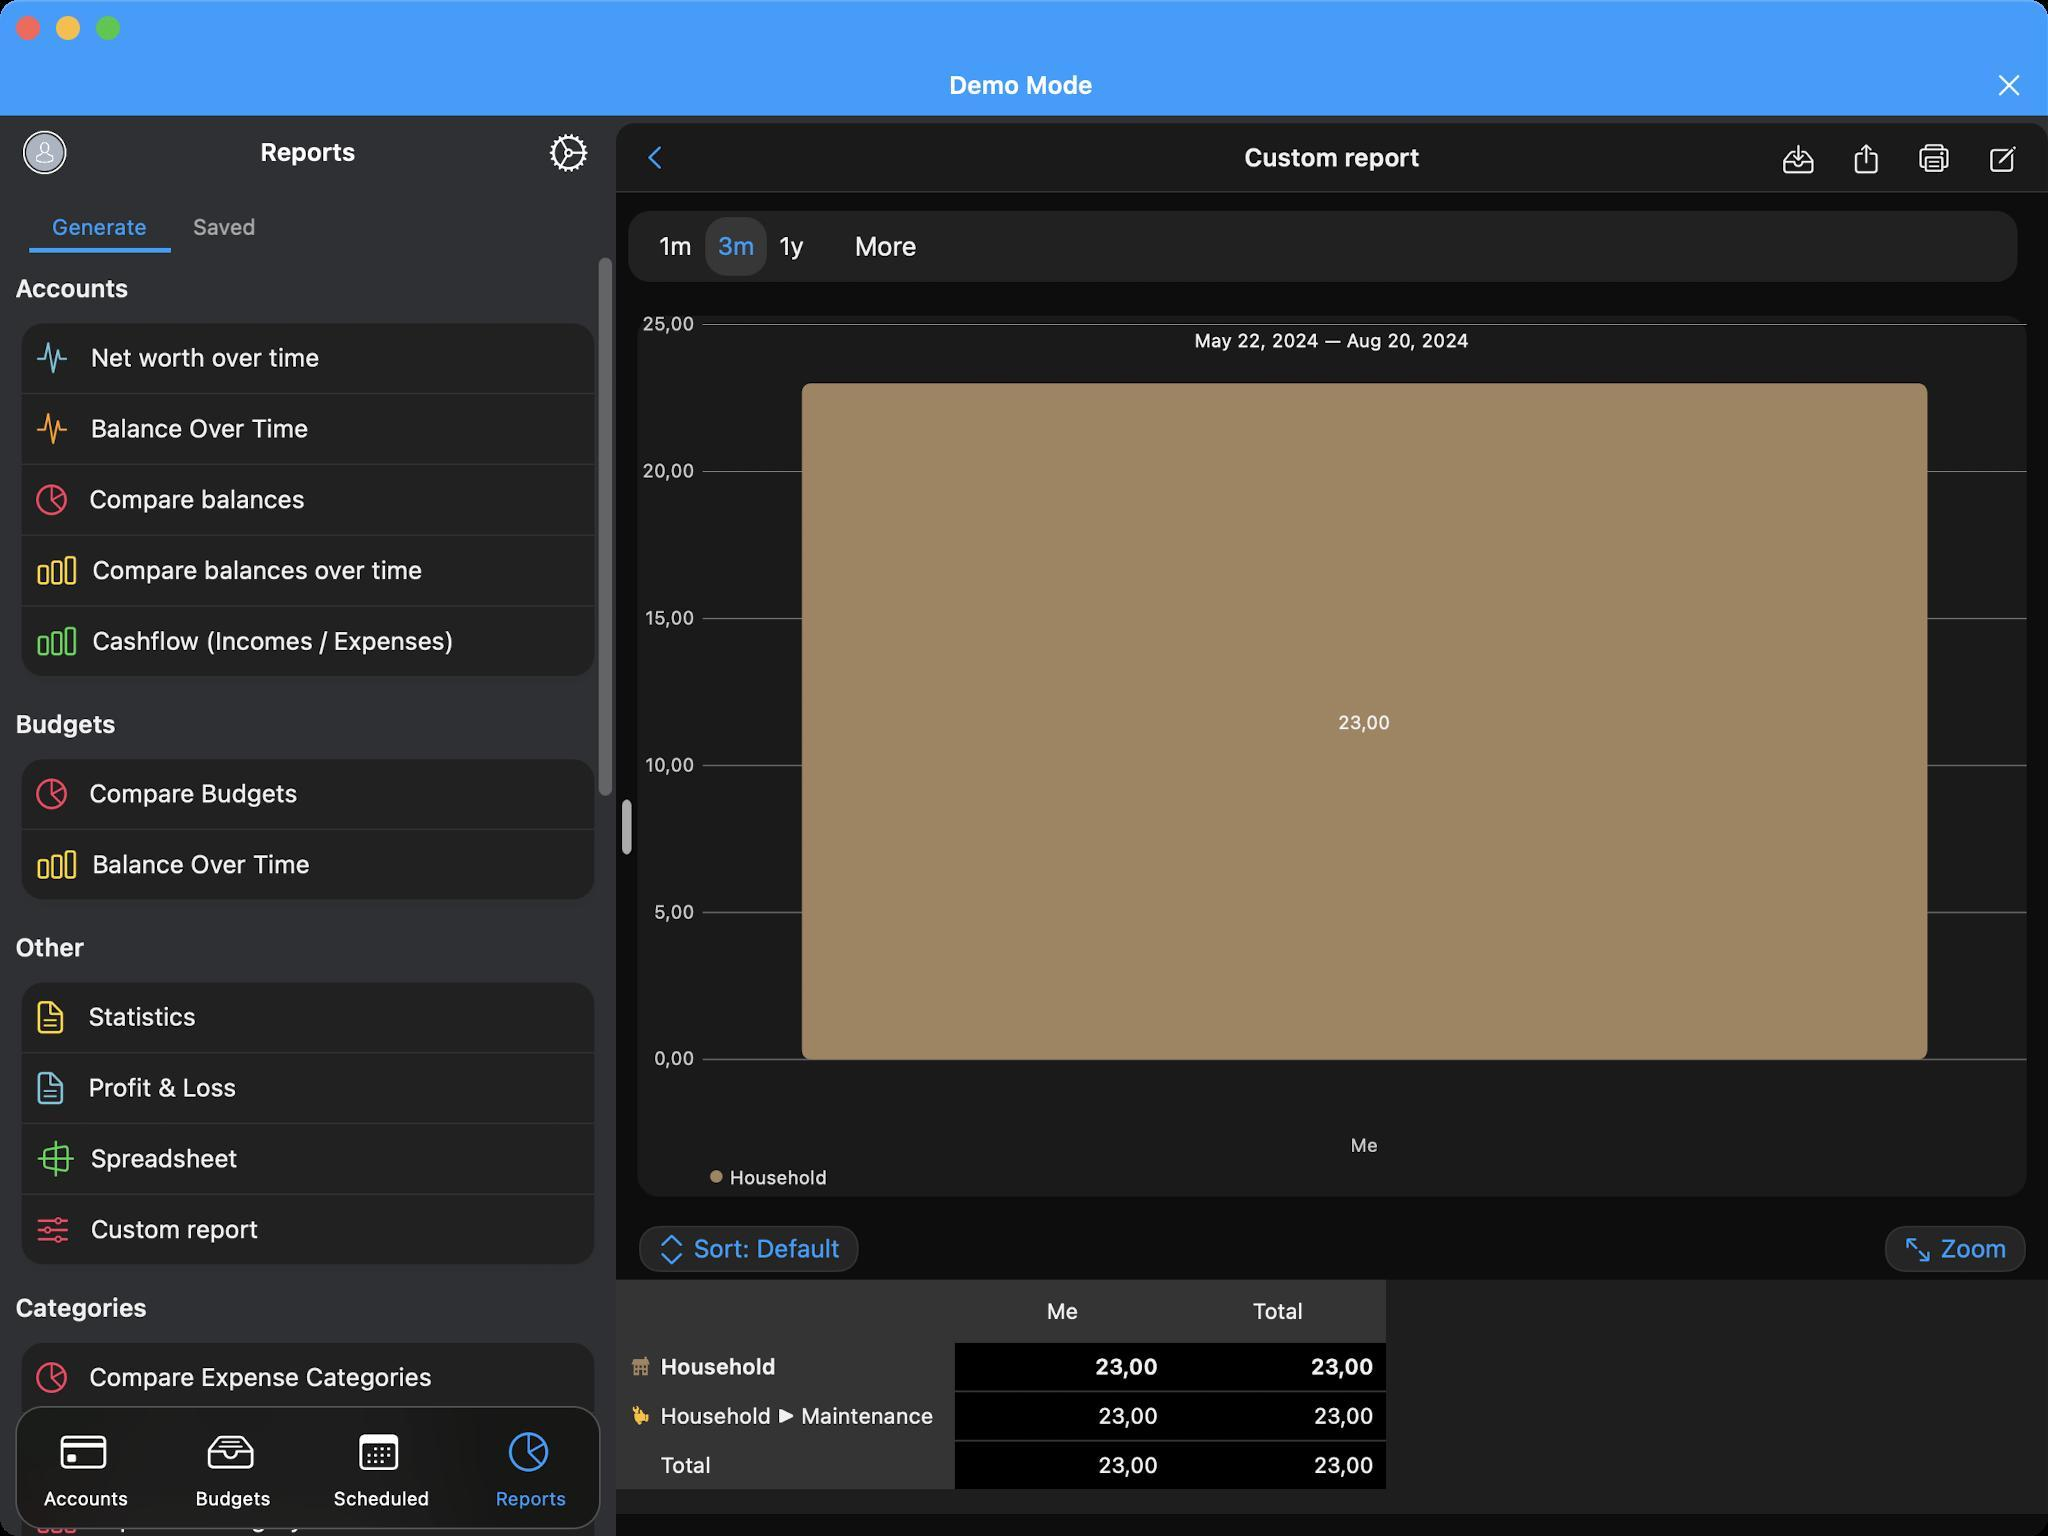
Accessibility tree:
{"name": "MoneyWiz", "role": "AXWindow", "description": null, "role_description": "standard window", "value": null, "position": "352.00;95.00", "size": "1024;768", "children": [{"name": null, "role": "AXGroup", "description": null, "role_description": "group", "value": null, "position": "0.00;0.00", "size": "1024;768", "children": [{"name": null, "role": "AXGroup", "description": null, "role_description": "group", "value": null, "position": "0.00;0.00", "size": "1024;768", "children": [{"name": null, "role": "AXGroup", "description": null, "role_description": "group", "value": null, "position": "0.00;0.00", "size": "1024;768", "children": [{"name": null, "role": "AXStaticText", "description": "Demo Mode", "role_description": "text", "value": null, "position": "159.77;34.65", "size": "701;16", "children": []}, {"name": null, "role": "AXButton", "description": "Close", "role_description": "button", "value": null, "position": "985.60;27.72", "size": "39;30", "children": []}, {"name": null, "role": "AXButton", "description": "avatar anonymous", "role_description": "button", "value": null, "position": "13.09;66.99", "size": "18;18", "children": []}, {"name": null, "role": "AXStaticText", "description": "Reports", "role_description": "text", "value": null, "position": "59.29;68.53", "size": "189;15", "children": []}, {"name": null, "role": "AXButton", "description": "settings", "role_description": "button", "value": null, "position": "273.35;65.45", "size": "22;22", "children": []}, {"name": null, "role": "AXGroup", "description": null, "role_description": "group", "value": null, "position": "308.00;57.75", "size": "716;711", "children": [{"name": null, "role": "AXButton", "description": "Back", "role_description": "button", "value": null, "position": "308.00;61.60", "size": "52;35", "children": []}, {"name": null, "role": "AXStaticText", "description": "Custom report", "role_description": "text", "value": null, "position": "622.16;61.60", "size": "88;35", "children": []}, {"name": null, "role": "AXGroup", "description": null, "role_description": "group", "value": null, "position": "882.42;61.60", "size": "136;35", "children": [{"name": null, "role": "AXButton", "description": "inbox", "role_description": "button", "value": null, "position": "882.42;61.60", "size": "34;35", "children": []}, {"name": null, "role": "AXButton", "description": "Share", "role_description": "button", "value": null, "position": "916.30;61.60", "size": "34;35", "children": []}, {"name": null, "role": "AXButton", "description": "print", "role_description": "button", "value": null, "position": "950.18;61.60", "size": "34;35", "children": []}, {"name": null, "role": "AXButton", "description": "compose", "role_description": "button", "value": null, "position": "984.06;61.60", "size": "34;35", "children": []}]}, {"name": null, "role": "AXGroup", "description": null, "role_description": "table", "value": null, "position": "308.00;96.25", "size": "716;672", "children": [{"name": null, "role": "AXGroup", "description": null, "role_description": "group", "value": null, "position": "314.16;105.49", "size": "160;35", "children": [{"name": null, "role": "AXGroup", "description": null, "role_description": "group", "value": null, "position": "323.40;108.57", "size": "85;29", "children": [{"name": null, "role": "AXButton", "description": "1m", "role_description": "button", "value": null, "position": "323.40;108.57", "size": "29;29", "children": []}, {"name": null, "role": "AXButton", "description": "3m", "role_description": "button", "value": null, "position": "352.66;108.57", "size": "31;29", "children": []}, {"name": null, "role": "AXButton", "description": "1y", "role_description": "button", "value": null, "position": "383.46;108.57", "size": "25;29", "children": []}]}, {"name": null, "role": "AXButton", "description": "More", "role_description": "button", "value": null, "position": "421.19;108.57", "size": "44;29", "children": []}]}, {"name": null, "role": "AXStaticText", "description": "May 22, 2024 — Aug 20, 2024", "role_description": "text", "value": null, "position": "308.00;158.62", "size": "716;23", "children": []}, {"name": null, "role": "AXHeading", "description": "Bar Chart. 1 dataset. Household", "role_description": "heading", "value": null, "position": "318.78;157.85", "size": "695;440", "children": []}, {"name": null, "role": "AXGenericElement", "description": " Me: 23,00", "role_description": "", "value": null, "position": "400.90;191.66", "size": "563;338", "children": []}, {"name": null, "role": "AXGroup", "description": null, "role_description": "group", "value": null, "position": "308.00;609.07", "size": "716;31", "children": [{"name": null, "role": "AXButton", "description": "Sort: Default", "role_description": "button", "value": "", "position": "319.55;612.92", "size": "110;23", "children": []}, {"name": null, "role": "AXButton", "description": "Zoom", "role_description": "button", "value": "", "position": "942.48;612.92", "size": "70;23", "children": []}]}, {"name": null, "role": "AXGroup", "description": null, "role_description": "group", "value": "", "position": "308.00;639.87", "size": "716;117", "children": [{"name": null, "role": "AXStaticText", "description": "Me, Total, Household, 23,00, 23,00, Household ▶︎ Maintenance, 23,00, 23,00, Total, 23,00, 23,00", "role_description": "text", "value": "", "position": "308.00;639.87", "size": "716;117", "children": []}]}]}, {"name": null, "role": "AXButton", "description": null, "role_description": "button", "value": null, "position": "308.00;386.54", "size": "19;54", "children": []}, {"name": null, "role": "AXButton", "description": null, "role_description": "button", "value": null, "position": "311.08;399.63", "size": "5;28", "children": []}]}, {"name": null, "role": "AXButton", "description": "Generate", "role_description": "button", "value": null, "position": "14.63;100.10", "size": "71;26", "children": []}, {"name": null, "role": "AXButton", "description": "Saved", "role_description": "button", "value": null, "position": "85.19;100.10", "size": "55;26", "children": []}, {"name": null, "role": "AXStaticText", "description": "Accounts", "role_description": "text", "value": null, "position": "7.70;127.05", "size": "293;35", "children": []}, {"name": null, "role": "AXButton", "description": "Net worth over time", "role_description": "button", "value": null, "position": "10.78;161.70", "size": "286;35", "children": []}, {"name": null, "role": "AXButton", "description": "Balance Over Time", "role_description": "button", "value": null, "position": "10.78;197.12", "size": "286;35", "children": []}, {"name": null, "role": "AXButton", "description": "Compare balances", "role_description": "button", "value": null, "position": "10.78;232.54", "size": "286;35", "children": []}, {"name": null, "role": "AXButton", "description": "Compare balances over time", "role_description": "button", "value": null, "position": "10.78;267.96", "size": "286;35", "children": []}, {"name": null, "role": "AXButton", "description": "Cashflow (Incomes / Expenses)", "role_description": "button", "value": null, "position": "10.78;303.38", "size": "286;35", "children": []}, {"name": null, "role": "AXStaticText", "description": "Budgets", "role_description": "text", "value": null, "position": "7.70;344.96", "size": "293;35", "children": []}, {"name": null, "role": "AXButton", "description": "Compare Budgets", "role_description": "button", "value": null, "position": "10.78;379.61", "size": "286;35", "children": []}, {"name": null, "role": "AXButton", "description": "Balance Over Time", "role_description": "button", "value": null, "position": "10.78;415.03", "size": "286;35", "children": []}, {"name": null, "role": "AXStaticText", "description": "Other", "role_description": "text", "value": null, "position": "7.70;456.61", "size": "293;35", "children": []}, {"name": null, "role": "AXButton", "description": "Statistics", "role_description": "button", "value": null, "position": "10.78;491.26", "size": "286;35", "children": []}, {"name": null, "role": "AXButton", "description": "Profit & Loss", "role_description": "button", "value": null, "position": "10.78;526.68", "size": "286;35", "children": []}, {"name": null, "role": "AXButton", "description": "Spreadsheet", "role_description": "button", "value": null, "position": "10.78;562.10", "size": "286;35", "children": []}, {"name": null, "role": "AXButton", "description": "Custom report", "role_description": "button", "value": null, "position": "10.78;597.52", "size": "286;35", "children": []}, {"name": null, "role": "AXStaticText", "description": "Categories", "role_description": "text", "value": null, "position": "7.70;636.79", "size": "293;35", "children": []}, {"name": null, "role": "AXButton", "description": "Compare Expense Categories", "role_description": "button", "value": null, "position": "10.78;671.44", "size": "286;35", "children": []}, {"name": null, "role": "AXButton", "description": "Compare Income Categories", "role_description": "button", "value": null, "position": "10.78;706.86", "size": "286;35", "children": []}, {"name": null, "role": "AXButton", "description": "Expense Category Over Time", "role_description": "button", "value": null, "position": "10.78;742.28", "size": "286;35", "children": []}, {"name": null, "role": "AXButton", "description": "Income Category Over Time", "role_description": "button", "value": null, "position": "10.78;777.70", "size": "286;35", "children": []}, {"name": null, "role": "AXButton", "description": "Breakdown Expenses Over Time", "role_description": "button", "value": null, "position": "10.78;813.12", "size": "286;35", "children": []}, {"name": null, "role": "AXButton", "description": "Breakdown Incomes Over Time", "role_description": "button", "value": null, "position": "10.78;848.54", "size": "286;35", "children": []}, {"name": null, "role": "AXStaticText", "description": "Payees", "role_description": "text", "value": null, "position": "7.70;889.35", "size": "293;35", "children": []}, {"name": null, "role": "AXButton", "description": "Compare Expense Payees", "role_description": "button", "value": null, "position": "10.78;924.00", "size": "286;35", "children": []}, {"name": null, "role": "AXButton", "description": "Compare Income Payees", "role_description": "button", "value": null, "position": "10.78;959.42", "size": "286;35", "children": []}, {"name": null, "role": "AXButton", "description": "Expense Payee Over Time", "role_description": "button", "value": null, "position": "10.78;994.84", "size": "286;35", "children": []}, {"name": null, "role": "AXButton", "description": "Income Payee Over Time", "role_description": "button", "value": null, "position": "10.78;1030.26", "size": "286;35", "children": []}, {"name": null, "role": "AXButton", "description": "Breakdown Expenses Over Time", "role_description": "button", "value": null, "position": "10.78;1065.68", "size": "286;35", "children": []}, {"name": null, "role": "AXButton", "description": "Breakdown Incomes Over Time", "role_description": "button", "value": null, "position": "10.78;1101.10", "size": "286;35", "children": []}, {"name": null, "role": "AXStaticText", "description": "Tags", "role_description": "text", "value": null, "position": "7.70;1141.91", "size": "293;35", "children": []}, {"name": null, "role": "AXButton", "description": "Compare Expense Tags", "role_description": "button", "value": null, "position": "10.78;1176.56", "size": "286;35", "children": []}, {"name": null, "role": "AXButton", "description": "Compare Income Tags", "role_description": "button", "value": null, "position": "10.78;1211.98", "size": "286;35", "children": []}, {"name": null, "role": "AXButton", "description": "Expense Tag Over Time", "role_description": "button", "value": null, "position": "10.78;1247.40", "size": "286;35", "children": []}, {"name": null, "role": "AXButton", "description": "Income Tag Over Time", "role_description": "button", "value": null, "position": "10.78;1282.82", "size": "286;35", "children": []}, {"name": null, "role": "AXButton", "description": "Breakdown Expenses Over Time", "role_description": "button", "value": null, "position": "10.78;1318.24", "size": "286;35", "children": []}, {"name": null, "role": "AXButton", "description": "Breakdown Incomes Over Time", "role_description": "button", "value": null, "position": "10.78;1353.66", "size": "286;35", "children": []}, {"name": null, "role": "AXStaticText", "description": "Spreadsheets", "role_description": "text", "value": null, "position": "7.70;1394.47", "size": "293;35", "children": []}, {"name": null, "role": "AXButton", "description": "Breakdown Payees Over Categories", "role_description": "button", "value": null, "position": "10.78;1429.12", "size": "286;35", "children": []}, {"name": null, "role": "AXButton", "description": "Breakdown Categories Over Tags", "role_description": "button", "value": null, "position": "10.78;1464.54", "size": "286;35", "children": []}, {"name": null, "role": "AXButton", "description": "Breakdown Payees Over Tags", "role_description": "button", "value": null, "position": "10.78;1499.96", "size": "286;35", "children": []}, {"name": null, "role": "AXButton", "description": null, "role_description": "button", "value": null, "position": "8.47;703.01", "size": "69;62", "children": []}, {"name": null, "role": "AXButton", "description": "card", "role_description": "button", "value": null, "position": "8.47;710.71", "size": "69;31", "children": []}, {"name": null, "role": "AXButton", "description": null, "role_description": "button", "value": null, "position": "77.00;703.01", "size": "69;62", "children": []}, {"name": null, "role": "AXButton", "description": "Inbox Full", "role_description": "button", "value": null, "position": "82.00;710.71", "size": "69;31", "children": []}, {"name": null, "role": "AXButton", "description": null, "role_description": "button", "value": null, "position": "146.30;703.01", "size": "69;62", "children": []}, {"name": null, "role": "AXButton", "description": "calendar", "role_description": "button", "value": null, "position": "156.31;710.71", "size": "69;31", "children": []}, {"name": null, "role": "AXButton", "description": null, "role_description": "button", "value": null, "position": "215.60;703.01", "size": "69;62", "children": []}, {"name": null, "role": "AXButton", "description": "chart pie", "role_description": "button", "value": null, "position": "231.00;710.71", "size": "69;31", "children": []}, {"name": null, "role": "AXStaticText", "description": "Accounts", "role_description": "text", "value": null, "position": "8.47;741.51", "size": "69;15", "children": []}, {"name": null, "role": "AXStaticText", "description": "Budgets", "role_description": "text", "value": null, "position": "82.00;741.51", "size": "69;15", "children": []}, {"name": null, "role": "AXStaticText", "description": "Scheduled", "role_description": "text", "value": null, "position": "156.31;741.51", "size": "69;15", "children": []}, {"name": null, "role": "AXStaticText", "description": "Reports", "role_description": "text", "value": null, "position": "231.00;741.51", "size": "69;15", "children": []}]}]}]}, {"name": null, "role": "AXButton", "description": null, "role_description": "close button", "value": null, "position": "7.00;6.00", "size": "14;16", "children": []}, {"name": null, "role": "AXButton", "description": null, "role_description": "full screen button", "value": null, "position": "47.00;6.00", "size": "14;16", "children": [{"name": null, "role": "AXGroup", "description": null, "role_description": "group", "value": null, "position": "47.00;6.00", "size": "14;16", "children": [{"name": null, "role": "AXGroup", "description": null, "role_description": "group", "value": null, "position": "47.00;6.00", "size": "14;16", "children": []}]}]}, {"name": null, "role": "AXButton", "description": null, "role_description": "minimize button", "value": null, "position": "27.00;6.00", "size": "14;16", "children": []}]}